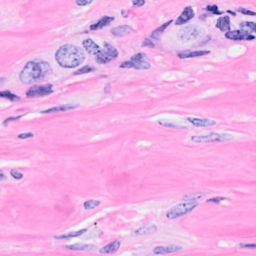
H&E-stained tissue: Breast